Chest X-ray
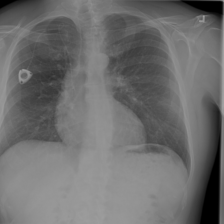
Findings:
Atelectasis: negative
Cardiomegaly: negative
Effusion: negative
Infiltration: negative
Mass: negative
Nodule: negative
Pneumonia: negative
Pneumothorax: negative
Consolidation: negative
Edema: negative
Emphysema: negative
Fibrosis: negative
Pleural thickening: negative
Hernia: negative